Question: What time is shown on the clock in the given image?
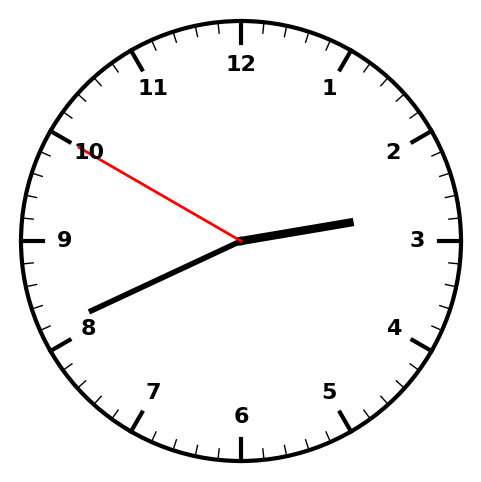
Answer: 02:40:50